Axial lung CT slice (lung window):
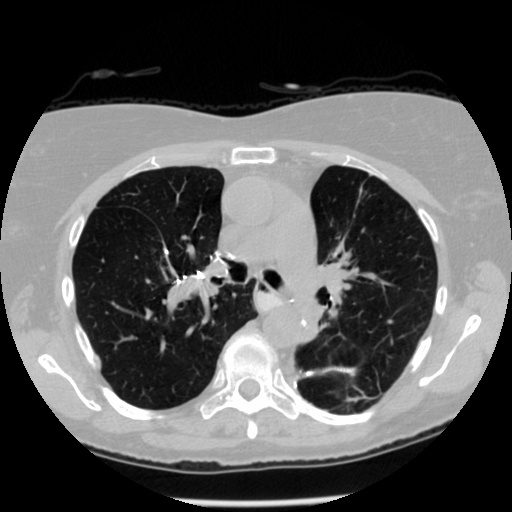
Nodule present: no